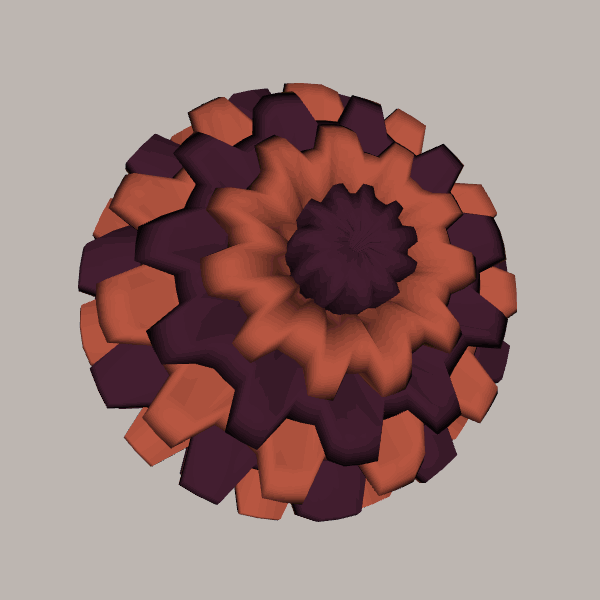
Background: light